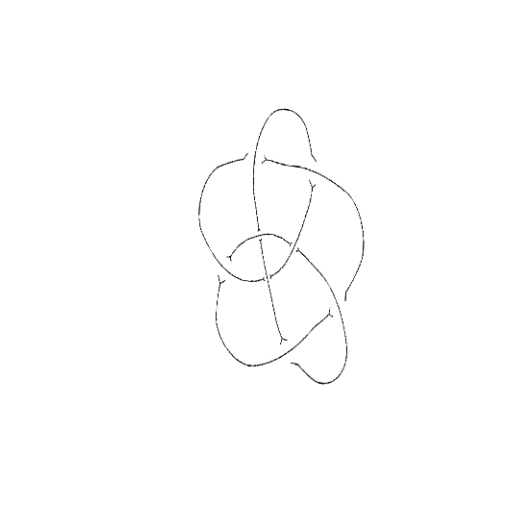
Crossing number: 8